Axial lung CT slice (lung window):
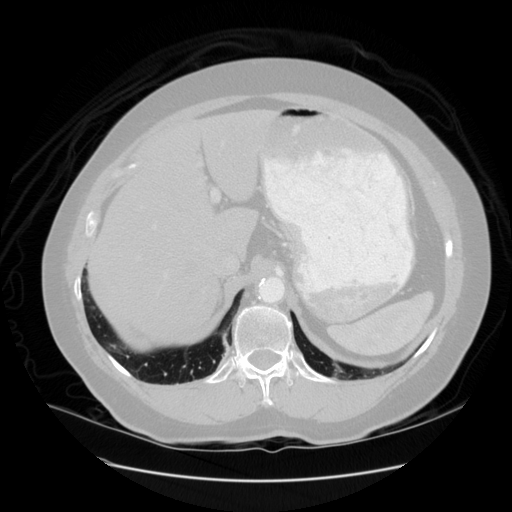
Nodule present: no